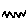
Label: zigzag